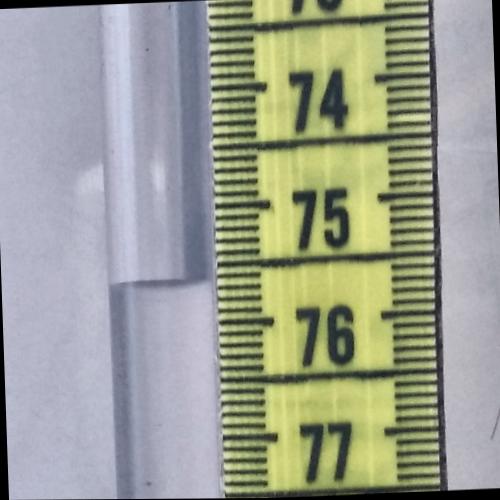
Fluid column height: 75.6 cm